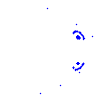
Particle: pion